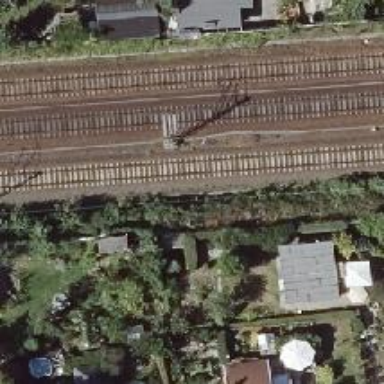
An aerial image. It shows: Railway junction.